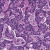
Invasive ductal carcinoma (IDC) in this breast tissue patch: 1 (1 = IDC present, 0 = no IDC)